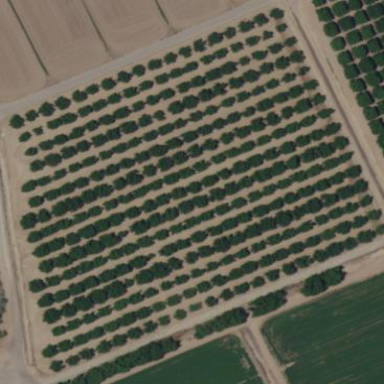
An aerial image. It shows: Orchard.